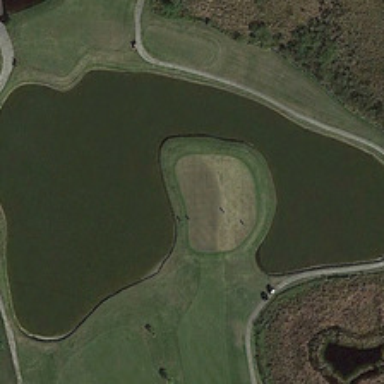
Some green trees are near a irregular pond .